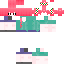
A female human skin with pale skin, wearing brown long hair dressed in a green_skin tshirt and red pants, featuring a closed mouth.